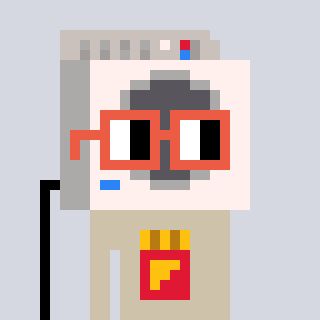
a pixel art character with square orange glasses, a washing machine-shaped head and a bege-colored body on a cool background